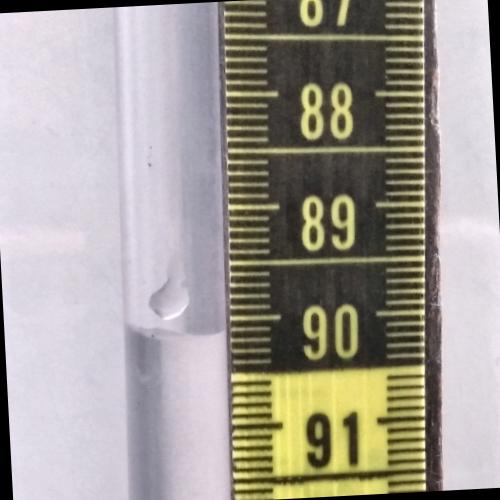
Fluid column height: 90.1 cm